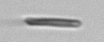
Label: fiber